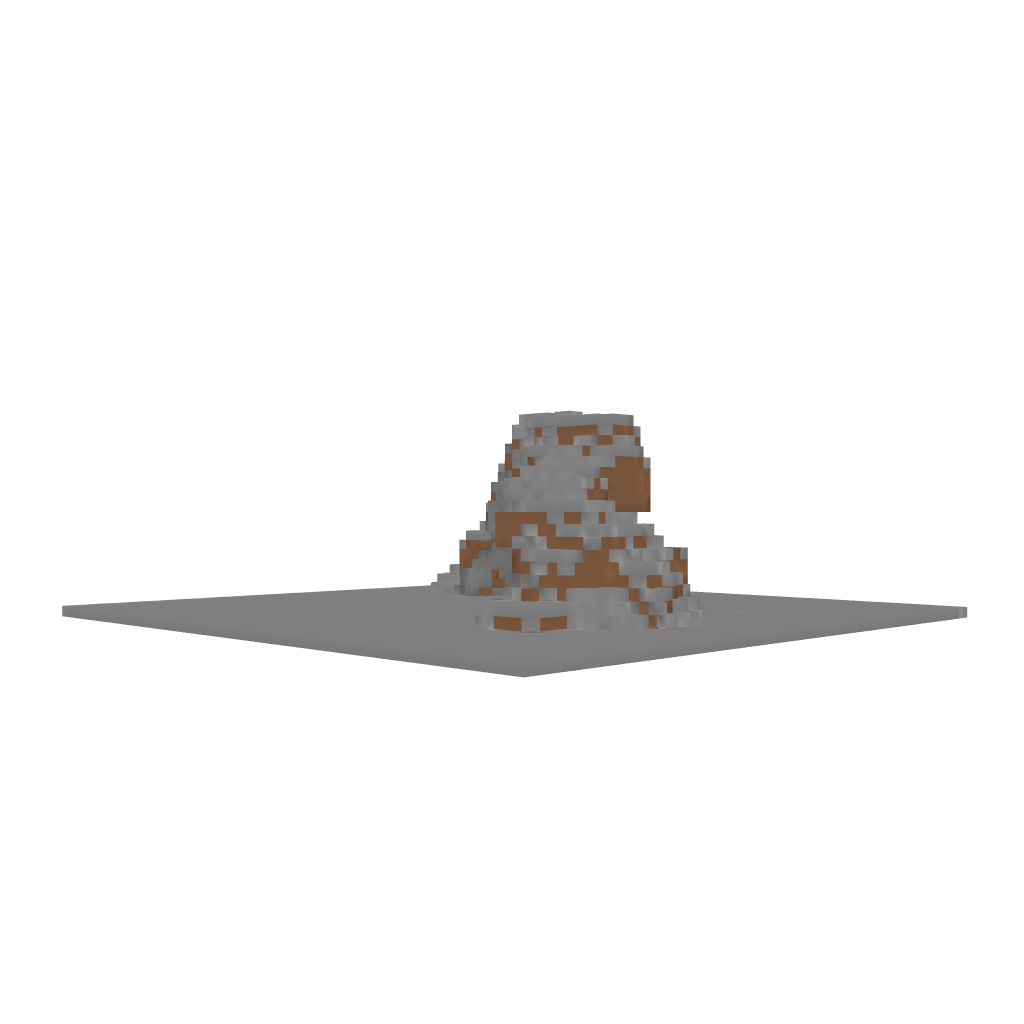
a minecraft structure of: Over Hang